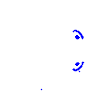
Particle: pion